Field crop: maize
Growth stage: 2
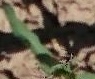
Species: maize